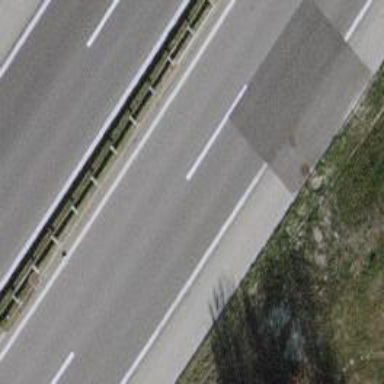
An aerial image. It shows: Asphalt motorway.